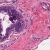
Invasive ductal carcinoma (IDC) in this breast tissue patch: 0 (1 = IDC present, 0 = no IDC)